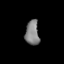
Tissue: lung
Cell type: Endothelial cells
Senescence score: 0.551
Nuclear area (px): 337
Mean DAPI intensity: 128.306